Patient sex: M
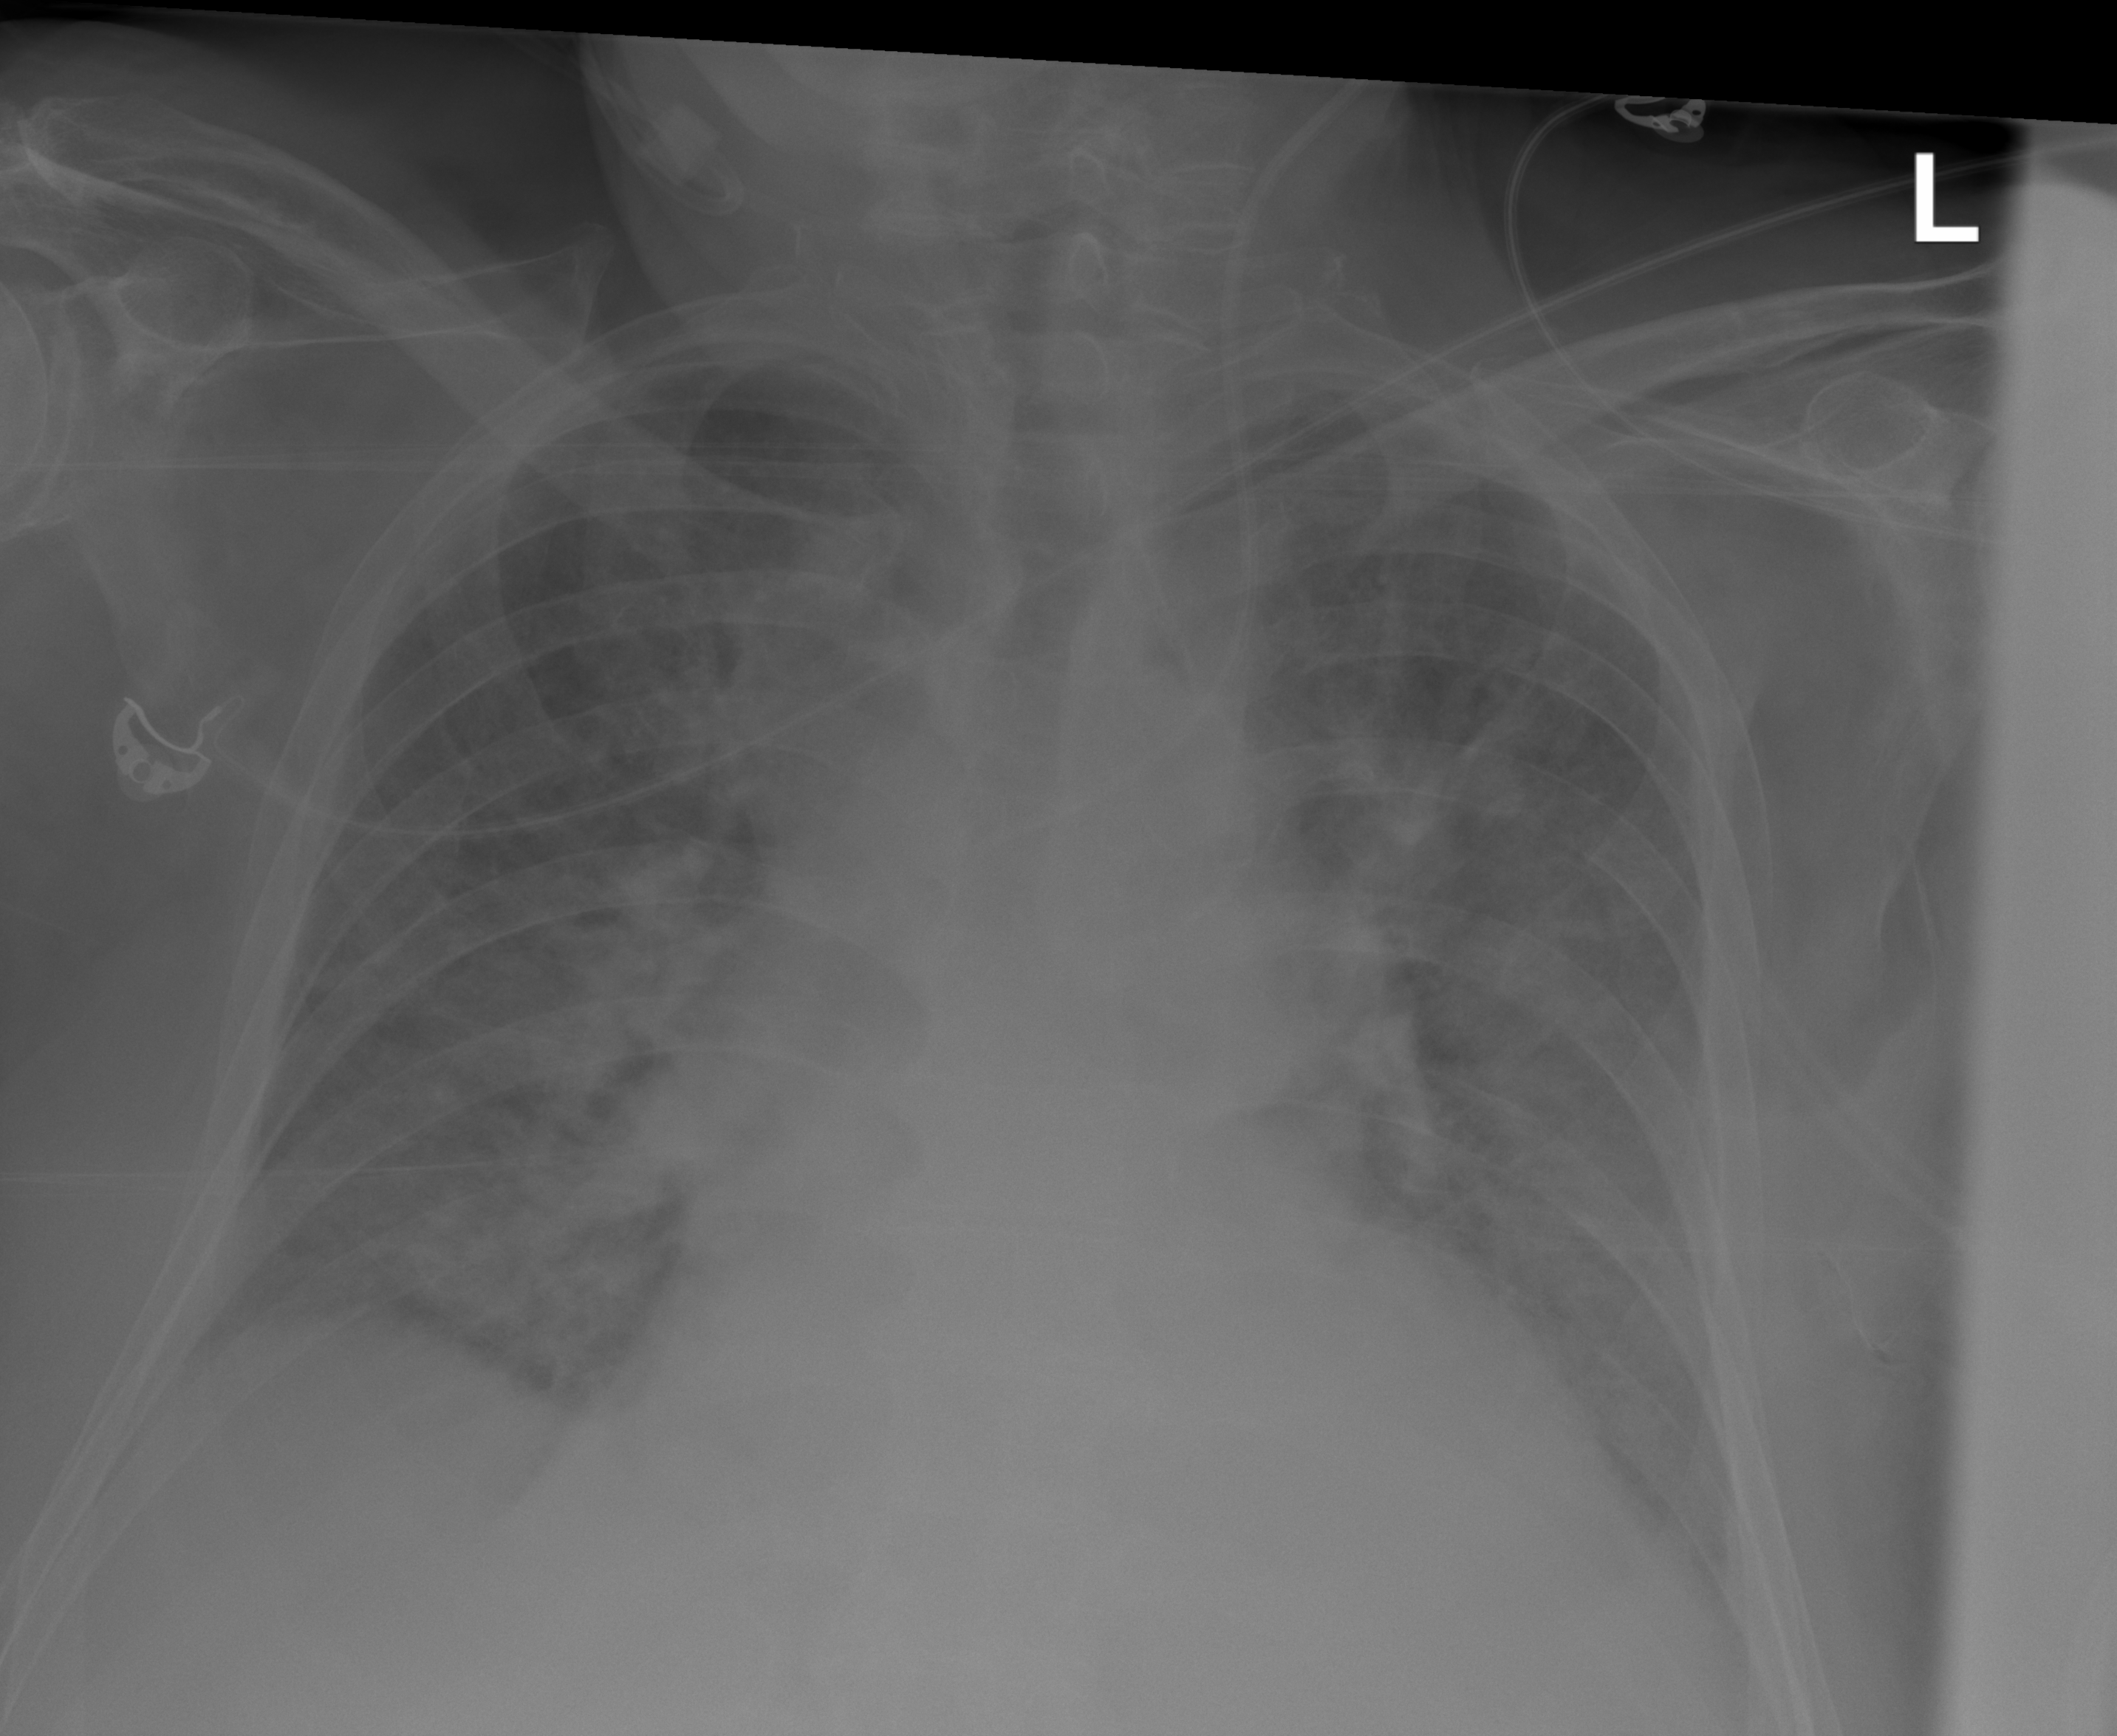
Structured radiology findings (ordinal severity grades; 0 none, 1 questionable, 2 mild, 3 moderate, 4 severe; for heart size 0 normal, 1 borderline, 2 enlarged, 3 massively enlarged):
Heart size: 2
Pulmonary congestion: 3
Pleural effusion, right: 0
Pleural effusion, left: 2
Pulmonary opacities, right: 2
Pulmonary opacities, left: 2
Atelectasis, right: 1
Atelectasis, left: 1